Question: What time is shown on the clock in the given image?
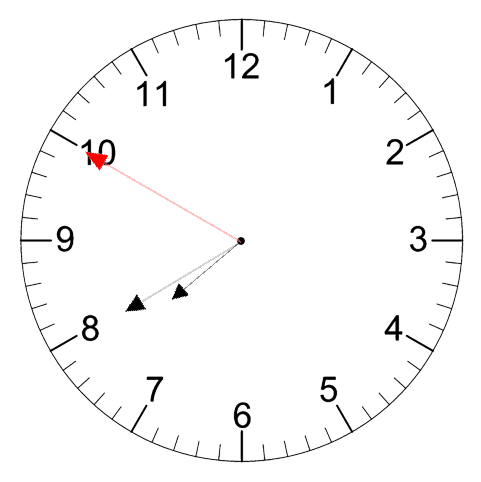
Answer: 07:39:50